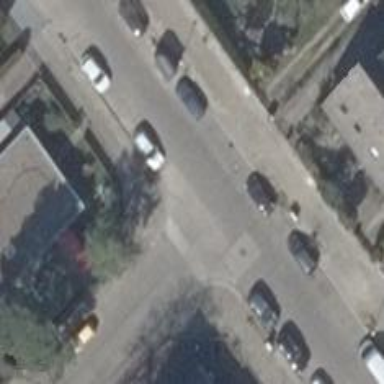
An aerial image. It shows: Unmarked crossing on the road.